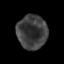
Tissue: prostate
Cell type: T cells
Senescence score: 0.3353
Nuclear area (px): 1001
Mean DAPI intensity: 61.921